Field crop: maize
Growth stage: 2
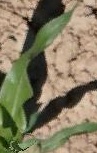
Species: maize